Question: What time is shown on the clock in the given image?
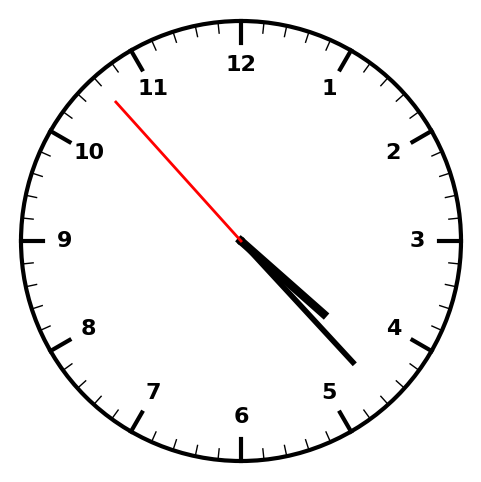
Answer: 04:22:53